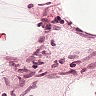
Metastatic tissue present: no